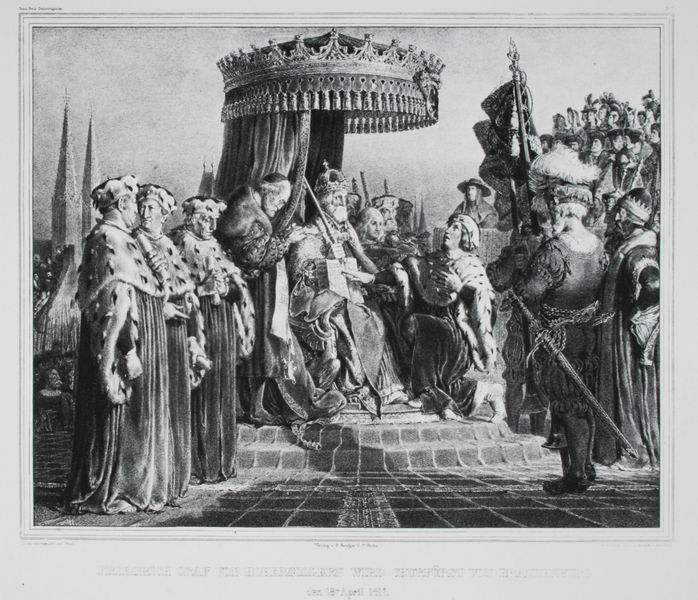
Titel: Denkwürdigkeiten aus der Brandenburgisch-Preussischen Geschichte - Blatt 3: Friedrich Graf von Hohenzollern wird Churfürst von Brandenburg den 18ten April 1417
Künstler: Adolph Menzel
Standort: Berlin
Institution: Staatliche Museen zu Berlin, Kupferstichkabinett
Schlagwörter: himmel, mann, schatten, weiß, wolken, menschen, sitzen, geste, grau, hüte, licht, männer, schwarz, szene, dach, herren, leute, malerei, teppich, versammlung, alt, bart, mützen, diener, hermelin, pelz, rahmen, steine, vollbart, vorhang, kirche, sonne, geistlicher, gewand, mantel, adel, gewänder, krone, turm, adelige, fell, schrift, stab, fahne, flagge, ziegel, grafik, graphik, treppe, gefolge, kaiser, könig, lanze, thron, herrschaften, stufe, stufen, podest, zeigen, foto, kirchtürme, fugen, buch, türme, münchen, dom, druck, druckgrafik, radierung, stich, fliesen, illustration, schwarzweiß, schwert, knien, beschriftung, mäntel, volk, degen, herrscher, kardinal, nerz, kacheln, beten, ritter, fürst, heft, rolle, himme, pope, troddel, knieen, krönung, baldachin, bischöfe, huldigung, umhänge, schriftrolle, bommel, hofstaat, zepter, roben, szepter, legende, pater, standarte, fahnenstange, schirft, regent, berater, rat, thronsaal, fürsten, festakt, zobel, bardachin, untertanen, lübeck, anhörung, königsthron, baldachi, hermelinbesatz, gfewänder, hermelin#, tumspitze, ratsmänner, erstarren